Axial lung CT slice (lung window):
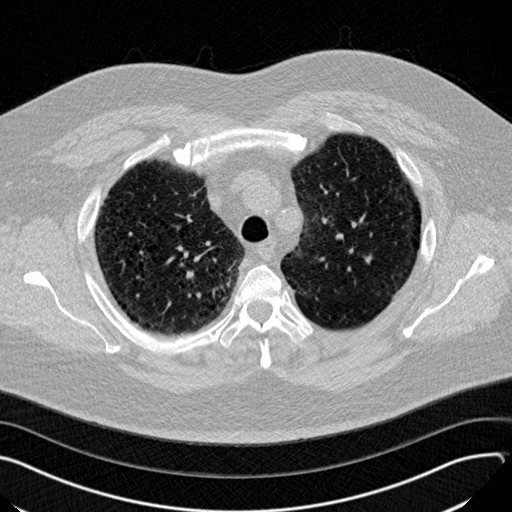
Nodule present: no